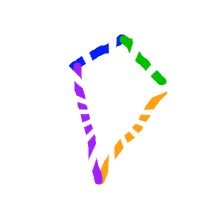
Shape: kite